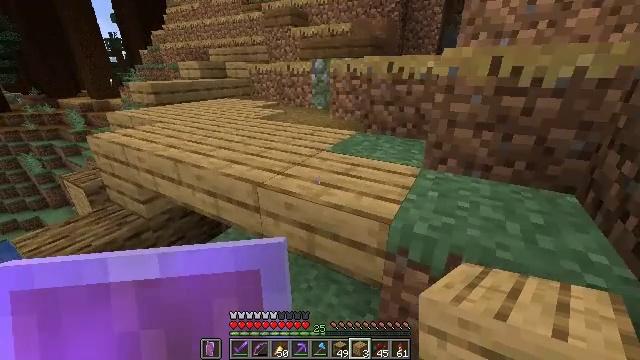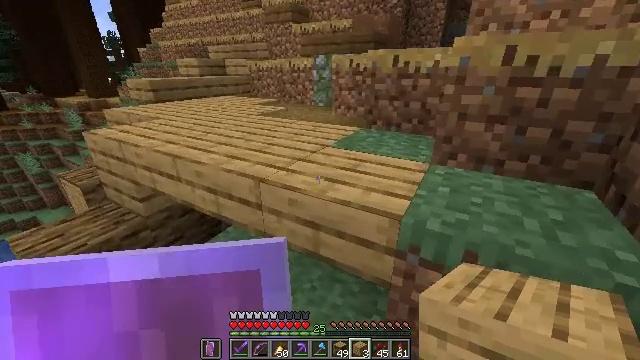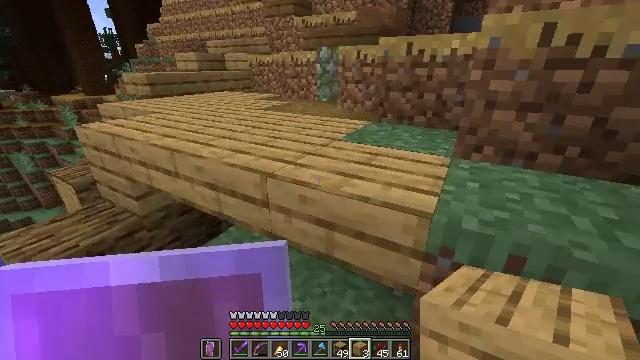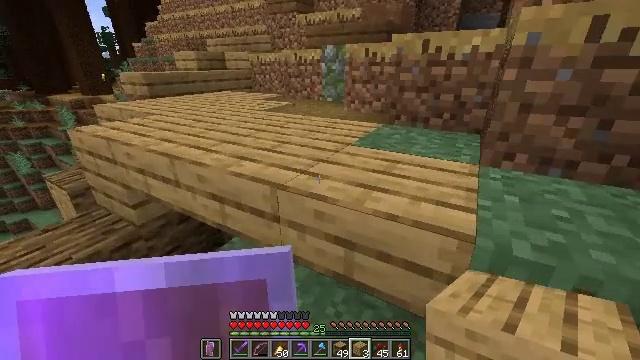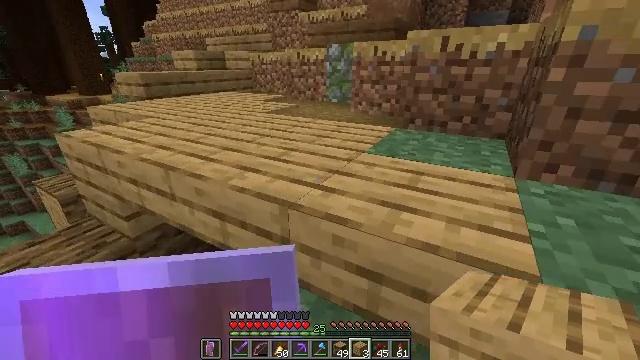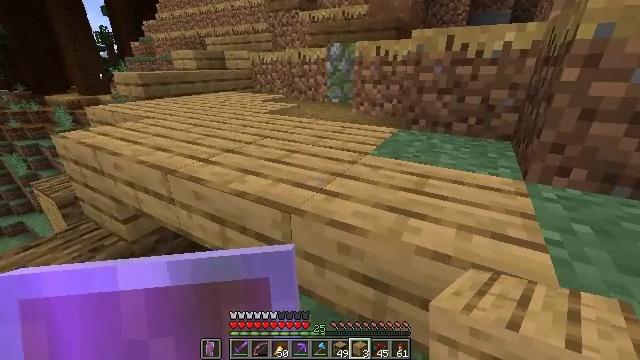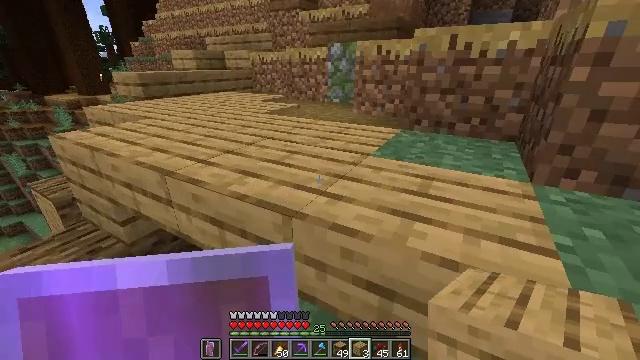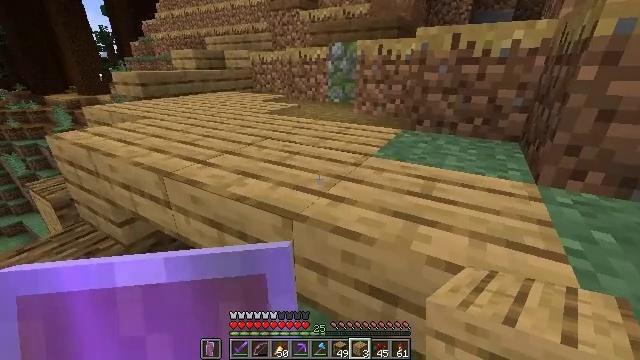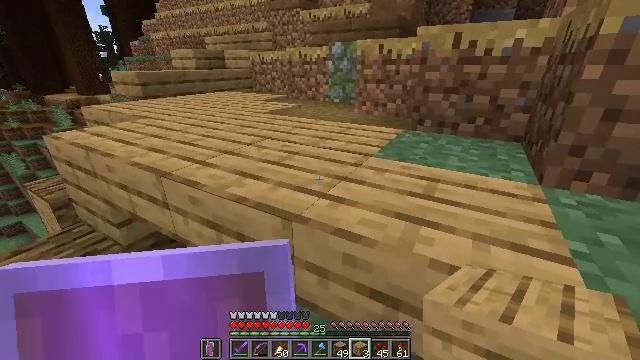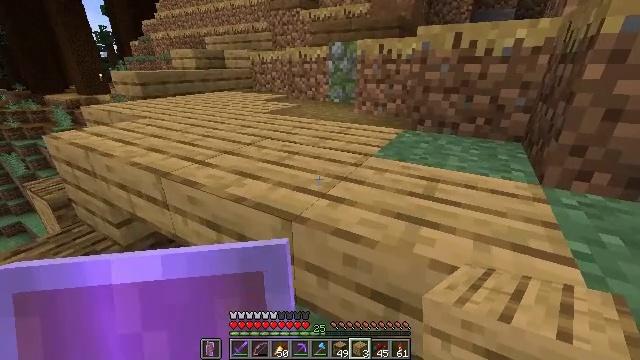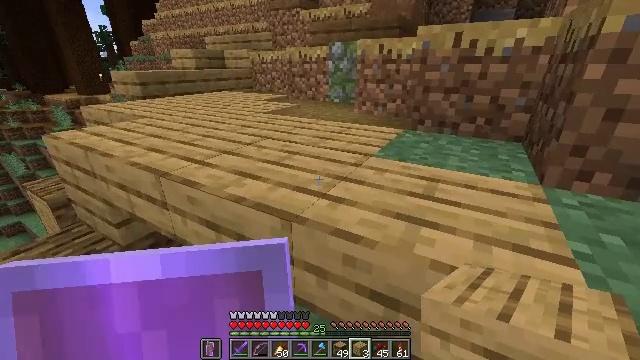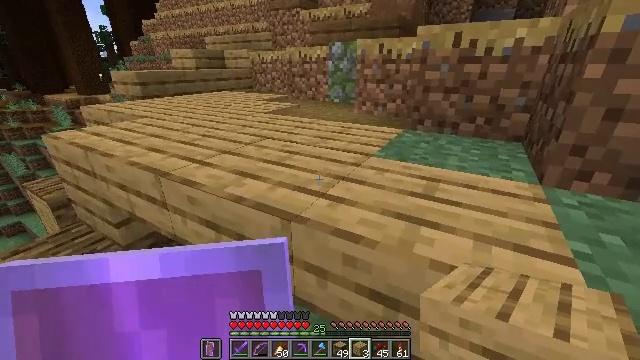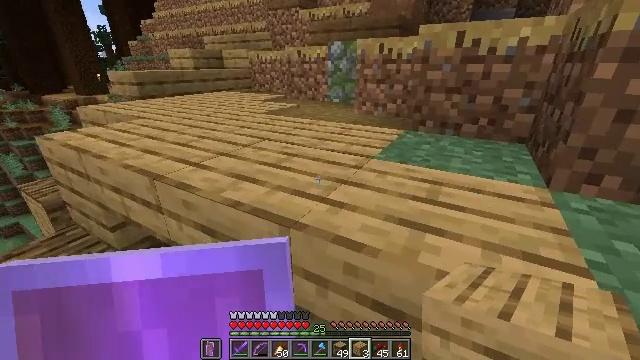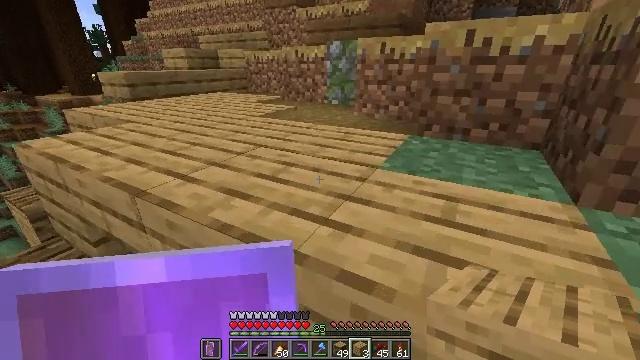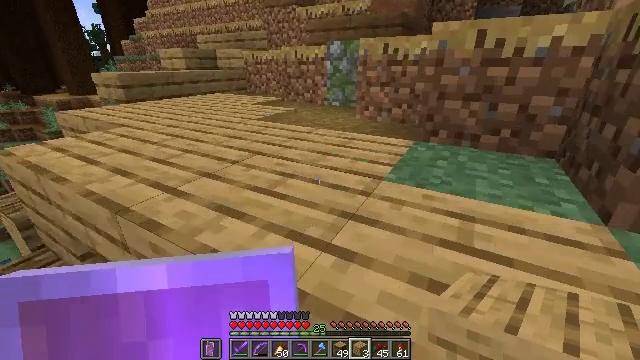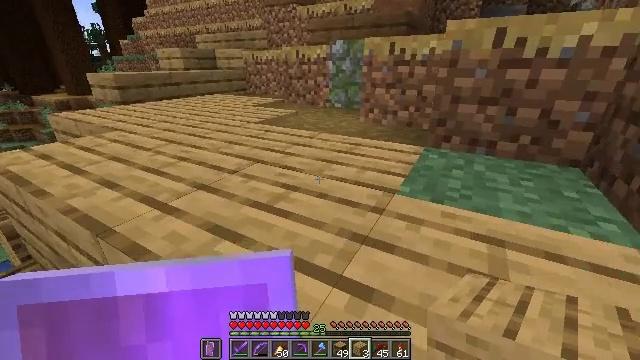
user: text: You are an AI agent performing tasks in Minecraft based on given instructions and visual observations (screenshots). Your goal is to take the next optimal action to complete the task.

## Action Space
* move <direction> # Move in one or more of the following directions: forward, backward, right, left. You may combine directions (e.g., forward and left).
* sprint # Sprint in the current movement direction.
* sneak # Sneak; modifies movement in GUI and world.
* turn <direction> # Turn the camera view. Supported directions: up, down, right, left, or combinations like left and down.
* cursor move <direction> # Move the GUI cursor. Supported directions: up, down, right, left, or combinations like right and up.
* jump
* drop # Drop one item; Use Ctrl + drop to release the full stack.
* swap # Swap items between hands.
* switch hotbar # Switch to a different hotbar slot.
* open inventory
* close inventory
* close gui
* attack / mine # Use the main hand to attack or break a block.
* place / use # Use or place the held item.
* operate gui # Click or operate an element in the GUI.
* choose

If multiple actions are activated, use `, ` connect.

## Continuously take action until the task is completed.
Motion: motion action
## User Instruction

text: Remove the oak slab to gather resources.
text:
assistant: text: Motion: move forward, jump
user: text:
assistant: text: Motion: move forward
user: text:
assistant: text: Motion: move forward
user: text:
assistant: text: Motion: no_op
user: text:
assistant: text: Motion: no_op
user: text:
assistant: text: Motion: no_op
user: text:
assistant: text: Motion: no_op
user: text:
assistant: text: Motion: no_op
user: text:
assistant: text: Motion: no_op
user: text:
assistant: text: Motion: no_op
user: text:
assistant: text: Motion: no_op
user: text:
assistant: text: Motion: move forward
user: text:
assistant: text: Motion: move forward
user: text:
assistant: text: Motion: move forward
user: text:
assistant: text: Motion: move forward
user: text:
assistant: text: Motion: move forward
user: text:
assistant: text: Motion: turn left and down
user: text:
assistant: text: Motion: turn left and down
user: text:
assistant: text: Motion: turn left and down
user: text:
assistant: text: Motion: move back, turn down
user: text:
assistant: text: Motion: move back
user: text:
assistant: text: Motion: move back
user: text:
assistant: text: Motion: move back
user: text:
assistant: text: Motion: move back
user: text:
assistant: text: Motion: no_op
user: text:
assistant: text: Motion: no_op
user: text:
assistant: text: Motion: no_op
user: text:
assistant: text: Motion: no_op
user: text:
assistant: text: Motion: no_op
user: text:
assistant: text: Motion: no_op